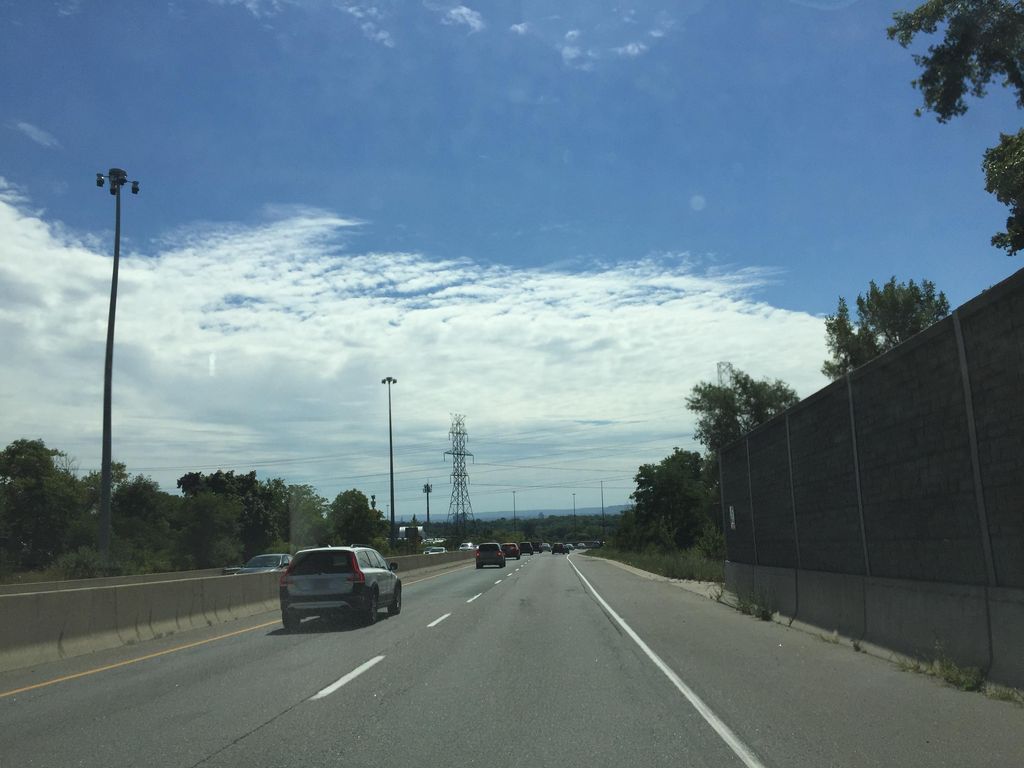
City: hamilton